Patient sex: M
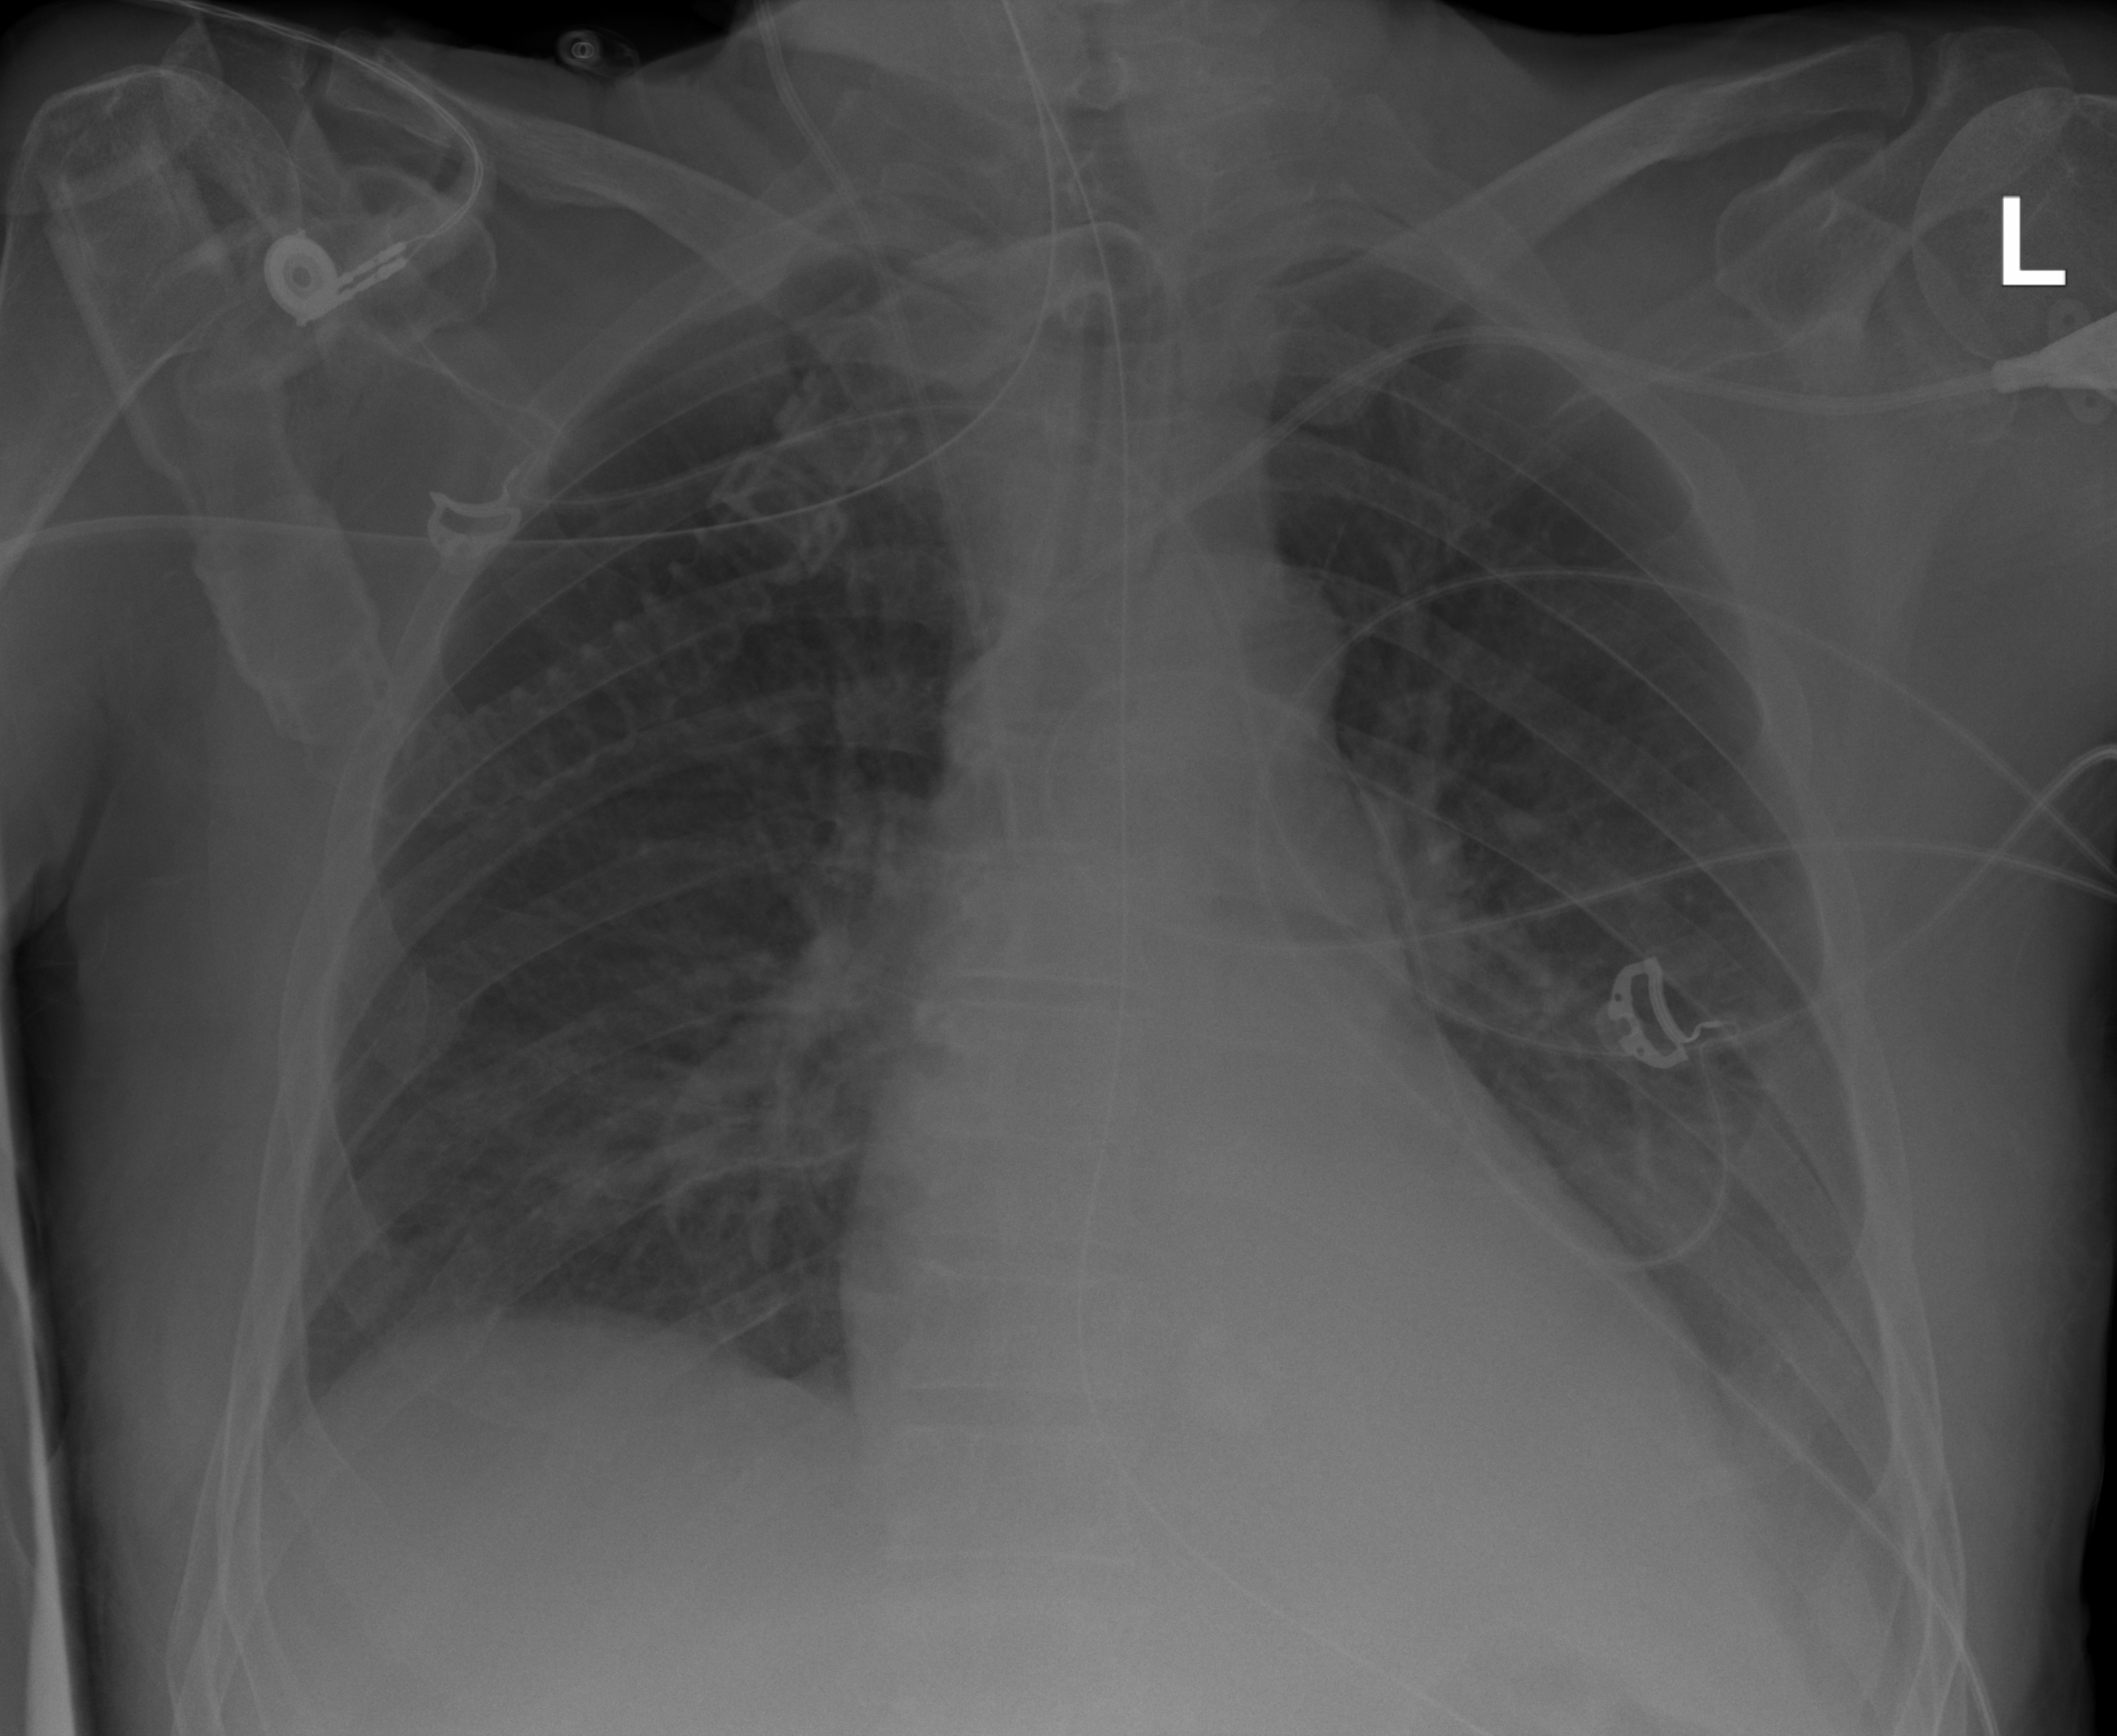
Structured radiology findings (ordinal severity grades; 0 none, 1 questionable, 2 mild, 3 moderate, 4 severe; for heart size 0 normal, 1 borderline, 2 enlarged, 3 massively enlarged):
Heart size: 2
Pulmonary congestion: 0
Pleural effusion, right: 2
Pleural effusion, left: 2
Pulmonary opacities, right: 0
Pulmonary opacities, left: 2
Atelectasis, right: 0
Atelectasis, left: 2